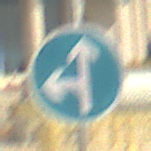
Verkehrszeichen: VorgeschriebeneFahrtrichtungGeradeausOderLinks
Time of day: MorningAfternoon
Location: Outdoor (Suburban)
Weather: Clear
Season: NotSpecified
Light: Natural